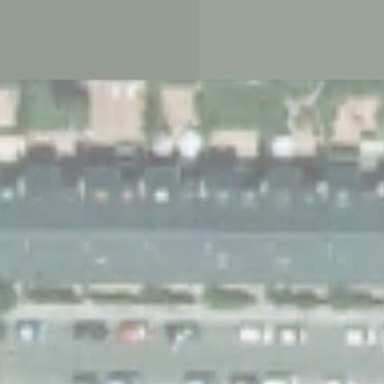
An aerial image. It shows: Terrace building.